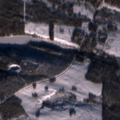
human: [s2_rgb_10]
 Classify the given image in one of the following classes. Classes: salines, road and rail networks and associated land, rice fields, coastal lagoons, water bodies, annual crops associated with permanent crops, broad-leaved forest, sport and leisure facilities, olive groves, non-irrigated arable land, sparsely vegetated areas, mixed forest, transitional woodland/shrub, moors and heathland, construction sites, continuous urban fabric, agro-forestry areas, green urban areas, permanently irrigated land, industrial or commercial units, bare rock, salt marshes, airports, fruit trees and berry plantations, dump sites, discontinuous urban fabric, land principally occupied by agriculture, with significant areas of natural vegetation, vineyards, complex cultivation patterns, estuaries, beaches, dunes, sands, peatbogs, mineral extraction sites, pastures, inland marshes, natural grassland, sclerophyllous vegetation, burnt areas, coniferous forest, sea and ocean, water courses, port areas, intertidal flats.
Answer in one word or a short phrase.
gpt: coniferous forest, mixed forest, transitional woodland/shrub